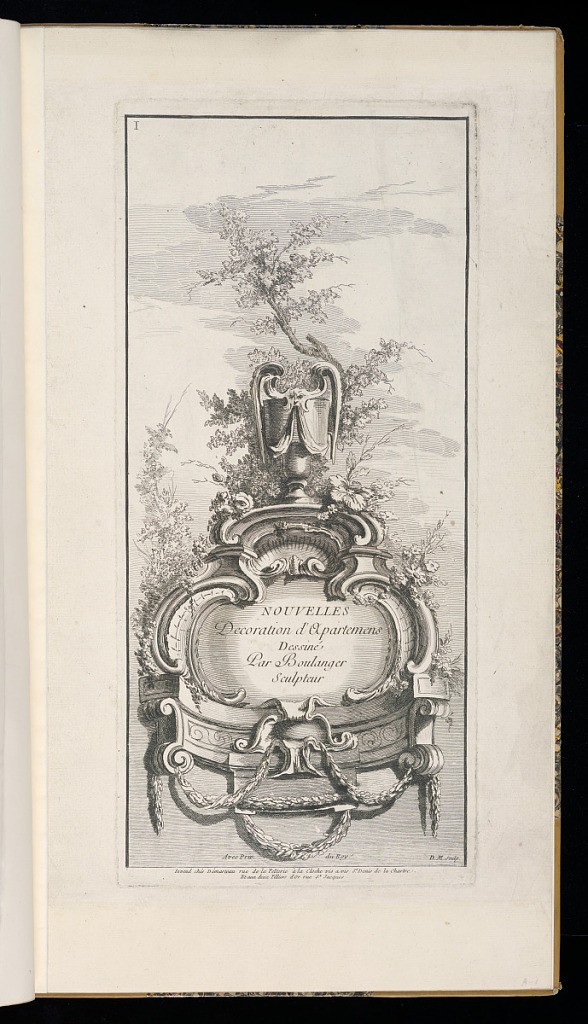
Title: Title Page
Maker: Jean-François-Antoine Boulanger, French?, active mid 18th century
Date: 1755–76
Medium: Etching and engraving on laid paper
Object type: Print
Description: Title page for a series of designs for doors, mantelpiece, and painted panels (boiserie). The title is lettered in the center within a rococo cartouche featuring shell and wave motifs, rinceaux, c-scrolls, s-scrolls, festoons of laurel leaves and ribbons, flowers, and a vase on top, with foliage, trees, and clouds in the background. The plate is numbered and signed.